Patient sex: M
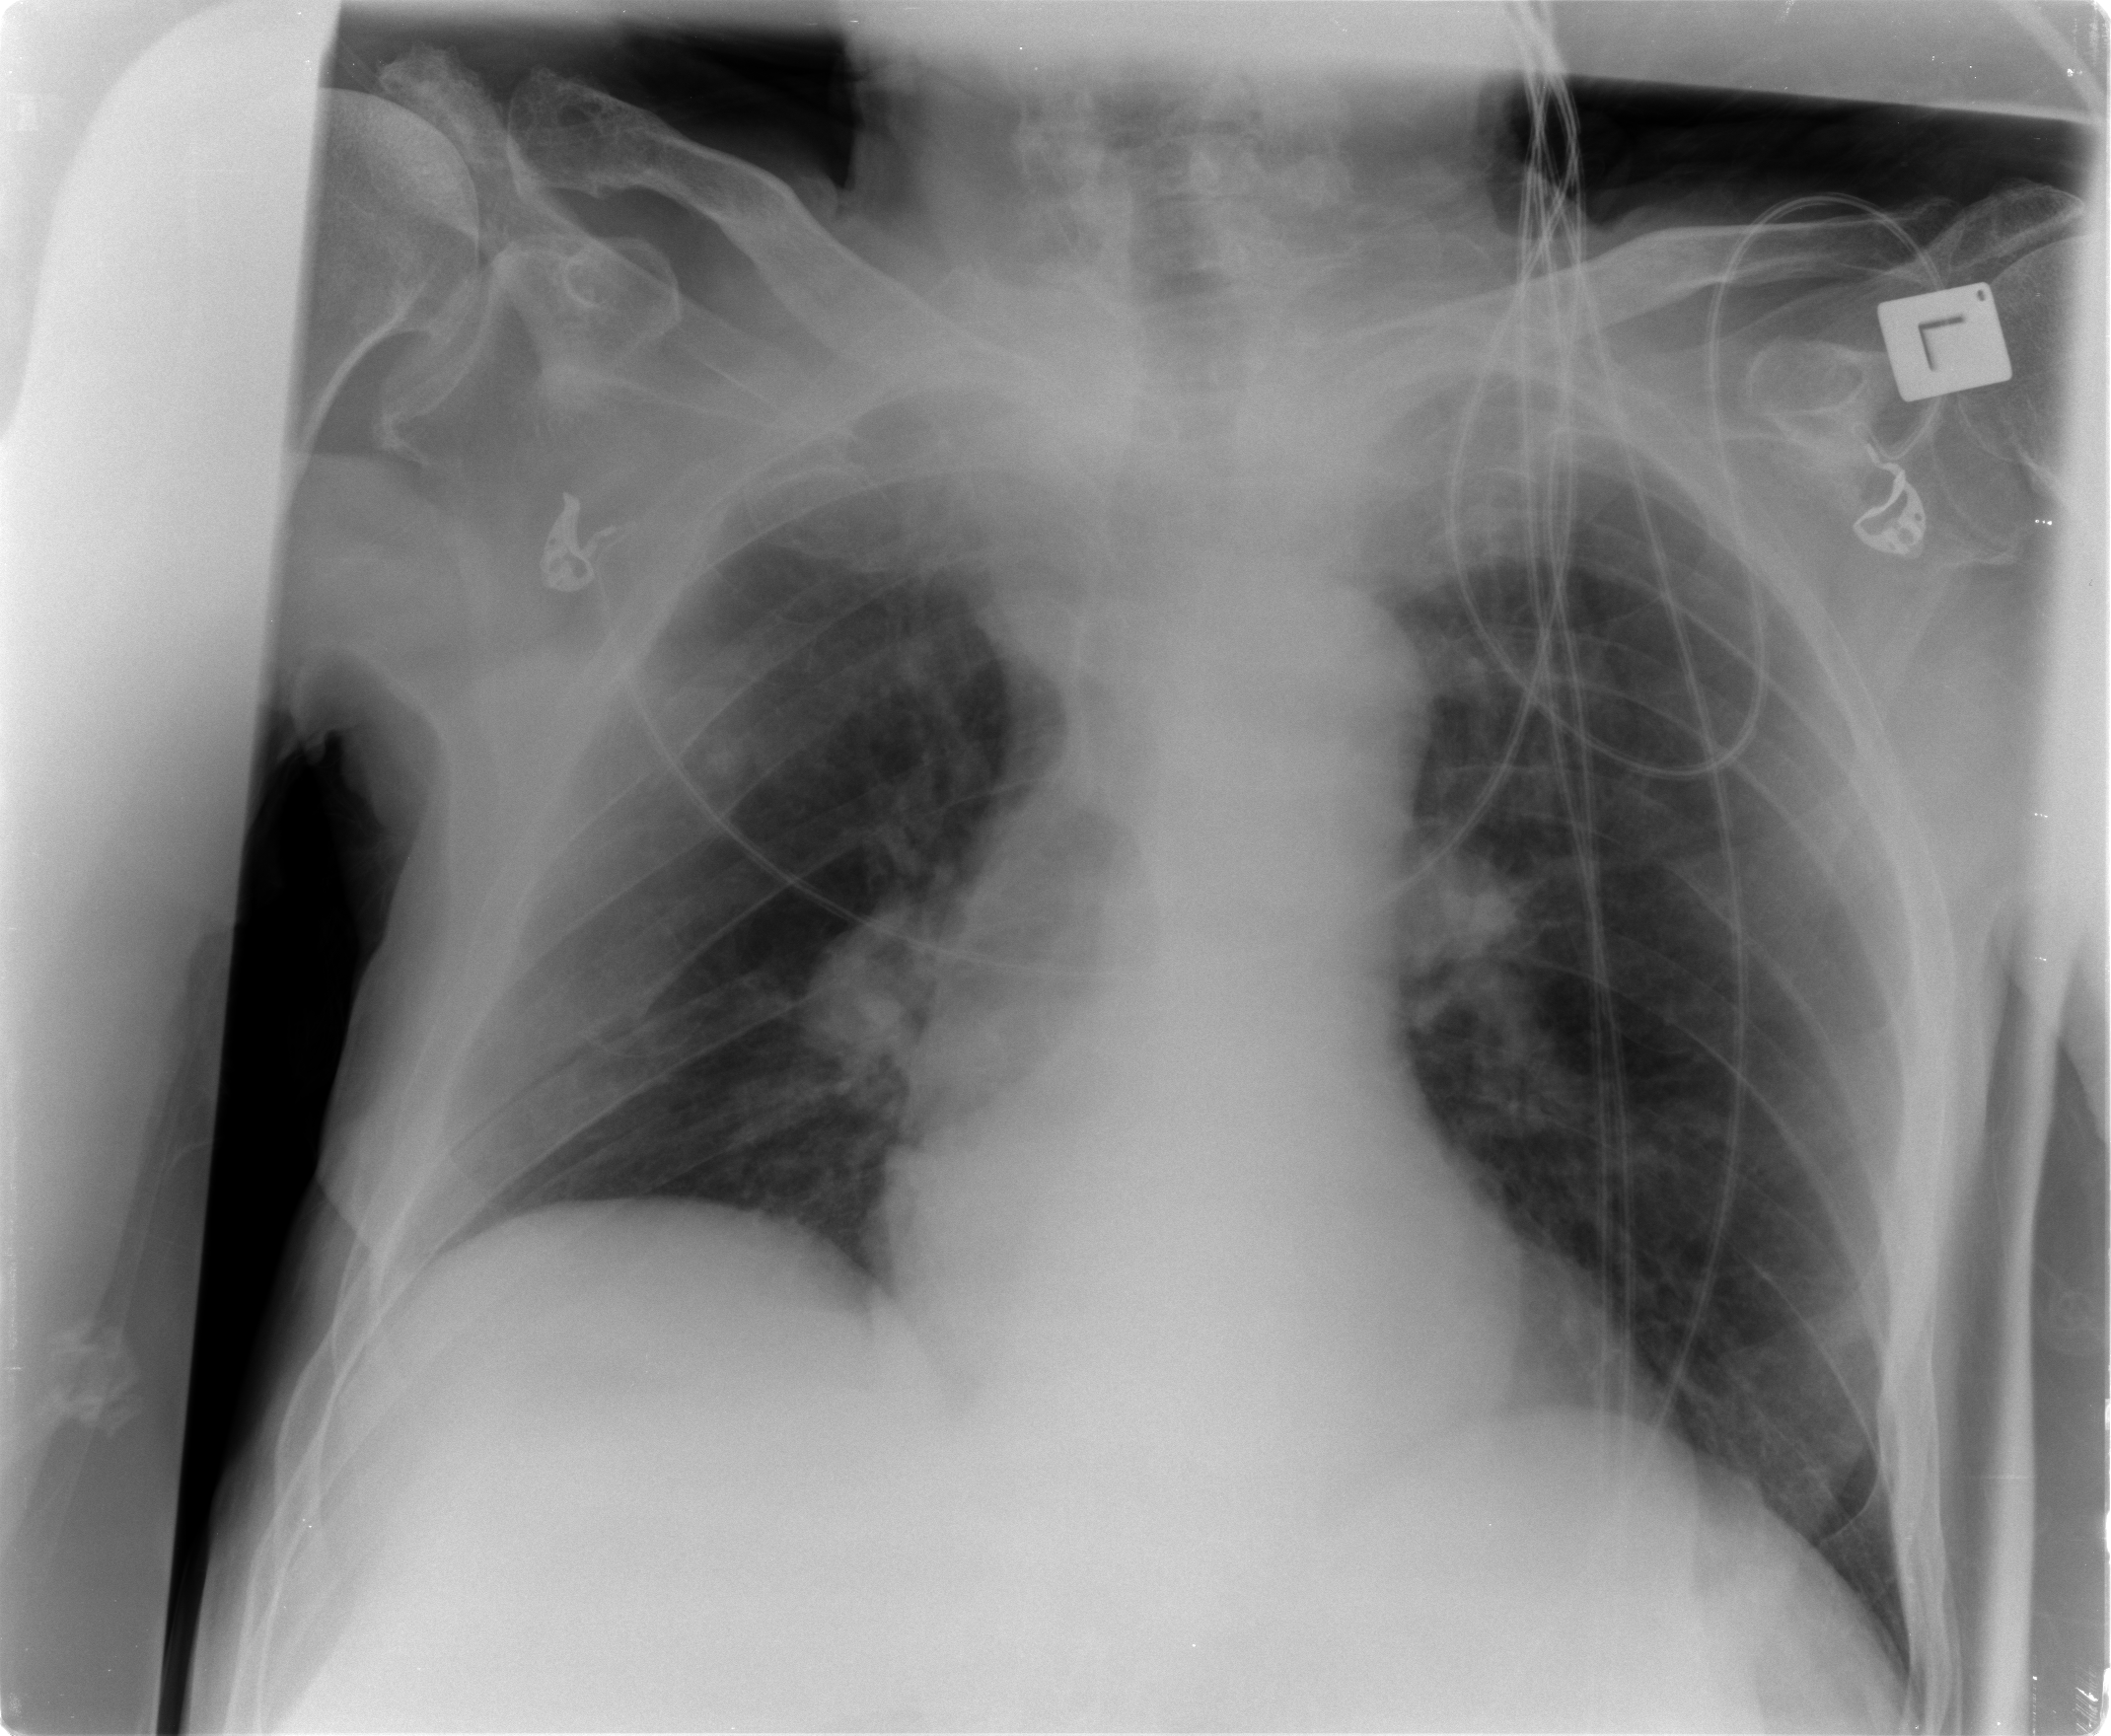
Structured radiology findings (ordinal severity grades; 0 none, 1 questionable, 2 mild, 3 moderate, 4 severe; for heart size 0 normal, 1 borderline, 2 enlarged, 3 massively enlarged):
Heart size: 0
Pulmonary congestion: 1
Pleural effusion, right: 0
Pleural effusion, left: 0
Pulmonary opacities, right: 0
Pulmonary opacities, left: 0
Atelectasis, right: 0
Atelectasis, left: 0